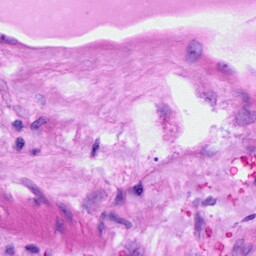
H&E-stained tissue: Ovarian